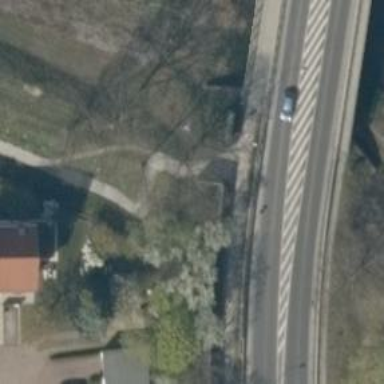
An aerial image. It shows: Concrete path on bridge with concrete plates.